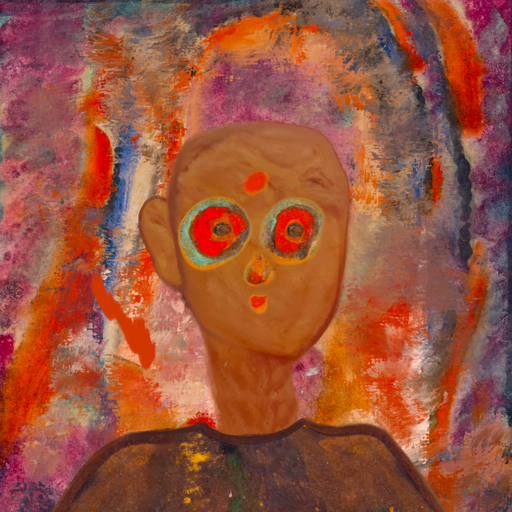
Background: Experience, Head And Neck Front: Pious_Lady, Face Front: Sisters, Bust: Comrade, Hair Front: Blank, Head Accessory: Blank, Second Necklace: Blank, Necklace: Blank, Baby: Blank